Question: I'm currently firing PHP from my Windows Command Prompt. Using:
'''
C:\xampp\php>php -f c:\Uncrypt.php
'''
Which outputs:
> #< ? p h p e c h o " t t " ; ? >
Which is strange, as according to the help document 'php -h'. The switch of '-f' should:
> -f Parse and execute .
But, this is not working. PHP is correctly installed & working when running through the browser, and:
'''
C:\xampp\php>php -v
'''
Spits out:
> PHP 5.6.3 (cli) (built: Nov 12 2014 17:18:08)Copyright (c) <PHONE> The PHP GroupZend Engine v2.6.0, Copyright (c) <PHONE> Zend Technologies
Which means that the command line interface for PHP.exe atleast reaches this.
I have also added sufficient PATHs in the environment variables (both user & system).
After searching, the PATH variables seem to be the root cause, but running PATH does bring out my PHP directory, and there is file associations linked to notepad++ (could this be a possible error?)
---
As requested, here is the contents of this PHP file (screenshot with encoding to follow)
'''
<?php echo "tt"; ?>
'''

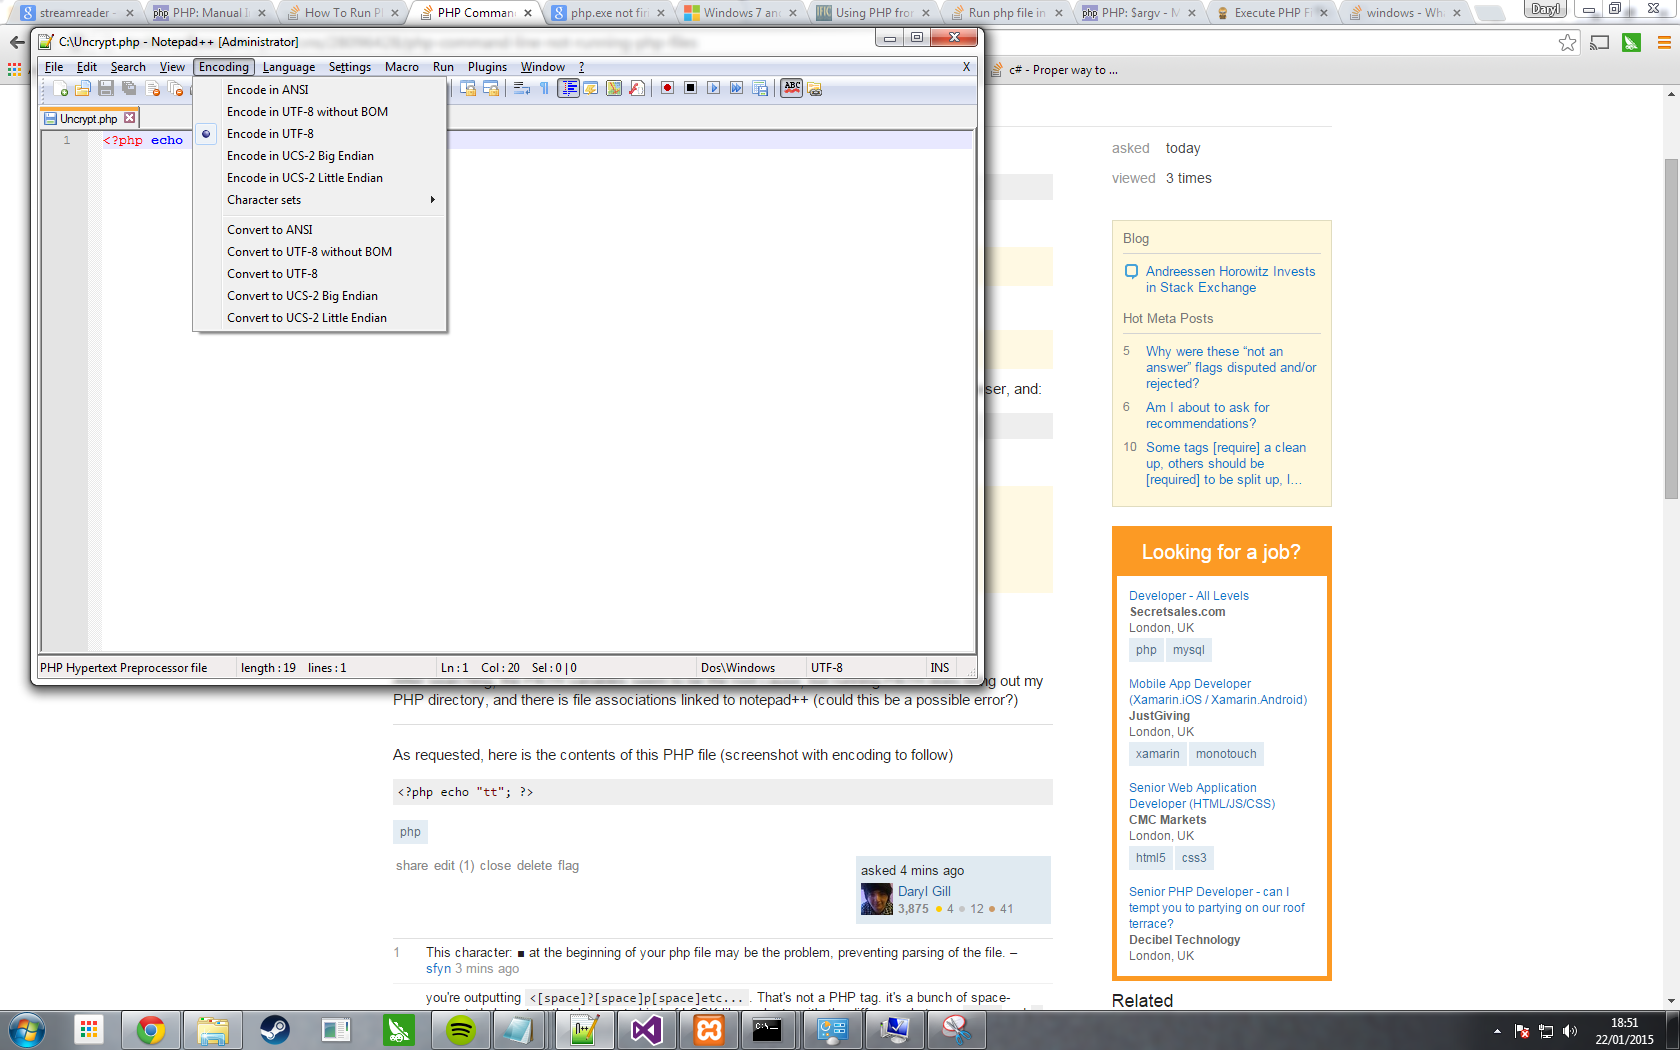
Answer: You might try without the '-f'. I've had issues with that before.